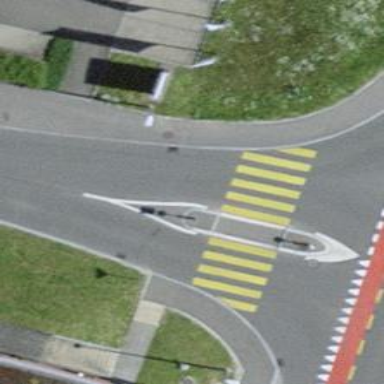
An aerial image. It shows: Zebra crossing with central island.